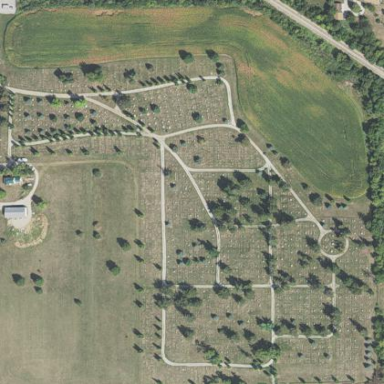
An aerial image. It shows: Cemetery.